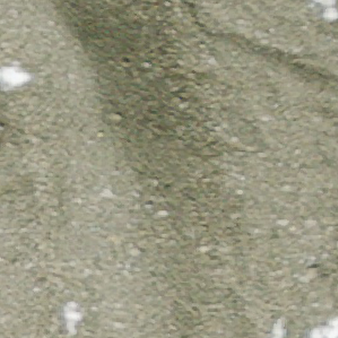
Label: other